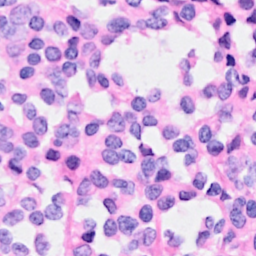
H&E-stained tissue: Breast